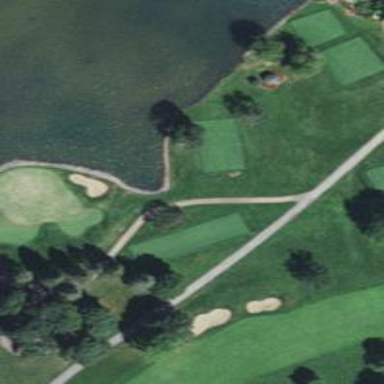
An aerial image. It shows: Well-maintained golf cart path.